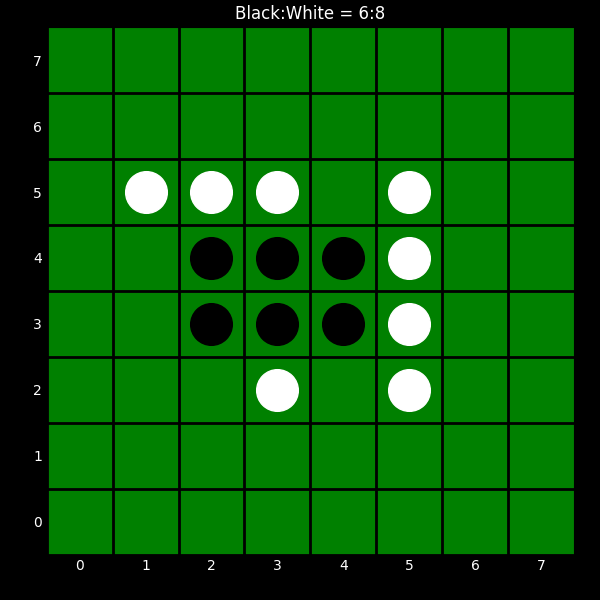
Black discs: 6
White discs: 8